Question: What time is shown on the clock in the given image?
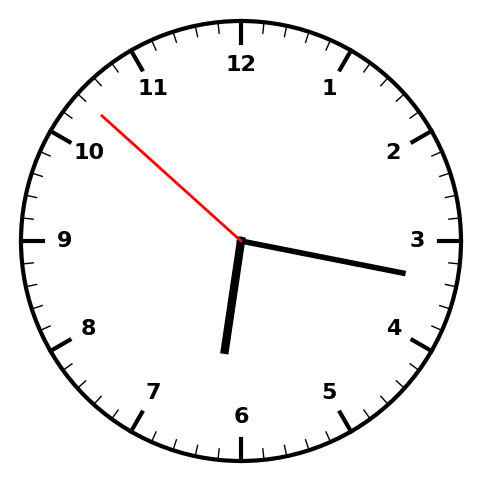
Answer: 06:16:52